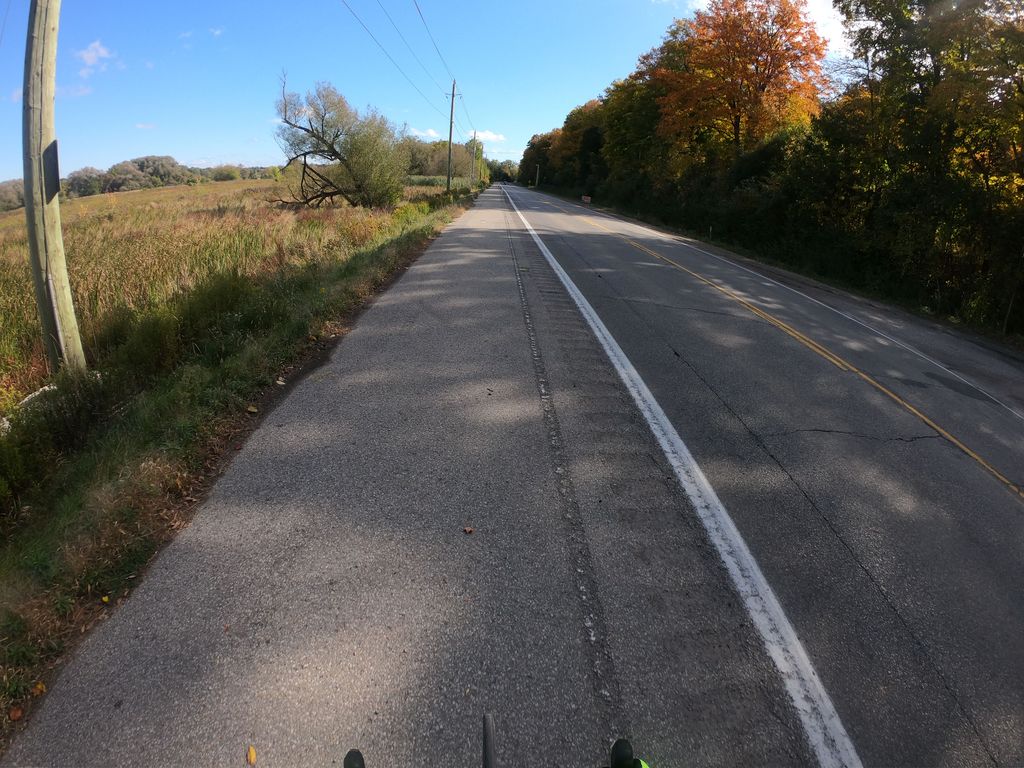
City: kitchener-waterloo